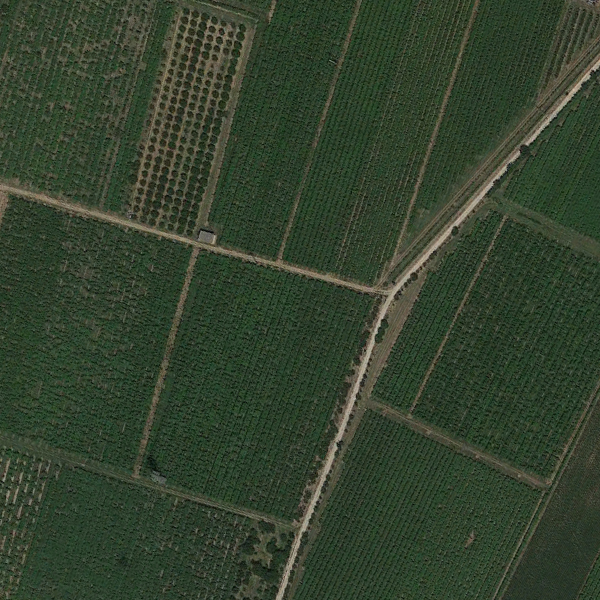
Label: Farmland